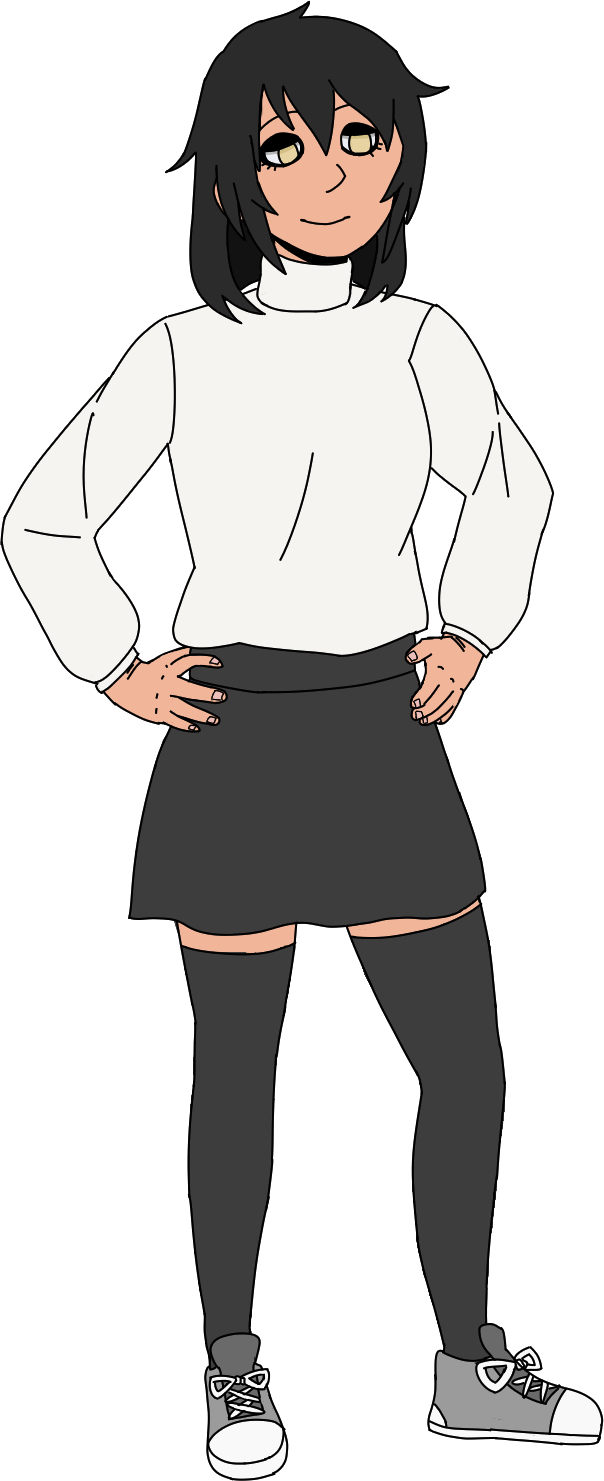
Label: 5_Ashbie_and_Enbie_Girl